Interaction volume radius: 5 \u00c5
Interaction volume height: 10 \u00c5
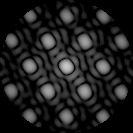
Disorder parameter: 0.09836